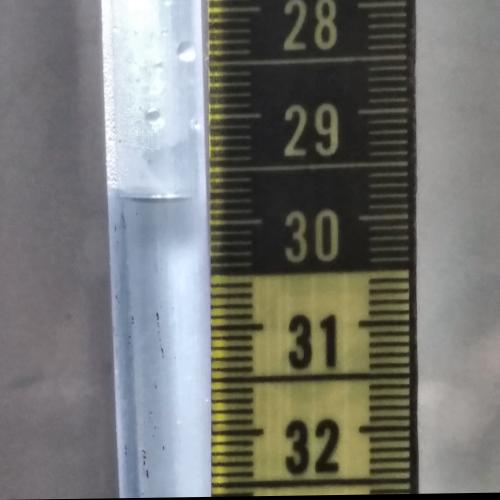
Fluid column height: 29.8 cm